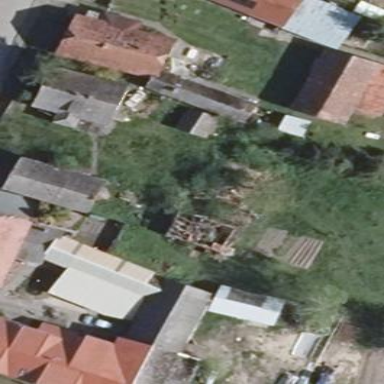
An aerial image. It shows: Building in ruins with gabled roof oriented along its structure.